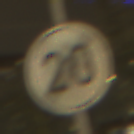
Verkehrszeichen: EndeGeschwindigkeit20
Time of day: Night
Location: Outdoor (Urban)
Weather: Overcast
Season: NotSpecified
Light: Artificial